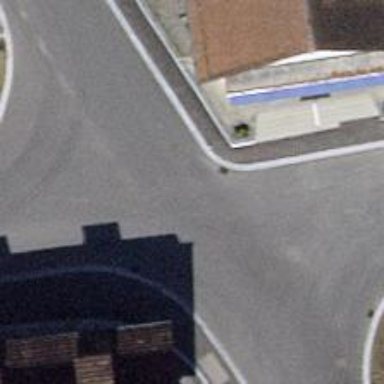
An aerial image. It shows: Traffic calming table.